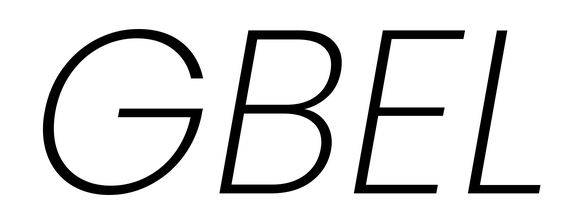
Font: Poppins-ExtraLightItalic